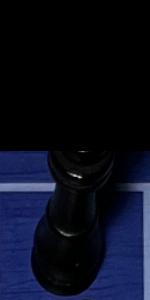
Label: King_Black